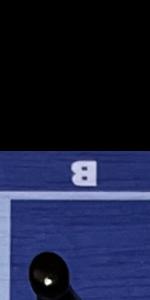
Label: Empty